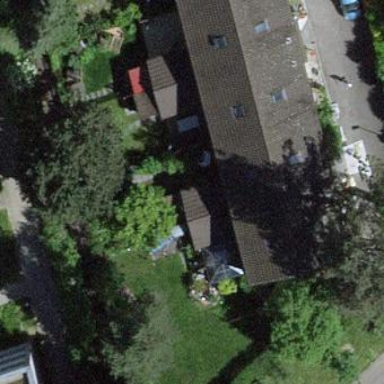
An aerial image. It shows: Terrace building.